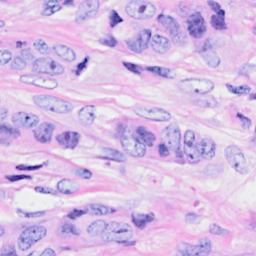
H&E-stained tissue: Breast